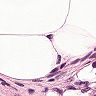
Metastatic tissue present: no